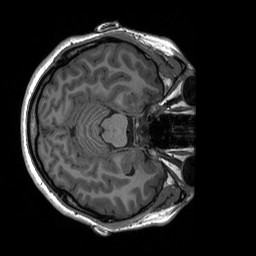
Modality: T1w
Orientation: axial
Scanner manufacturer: siemens
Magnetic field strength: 3 T
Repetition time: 2.25 s
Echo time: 0.00221 s